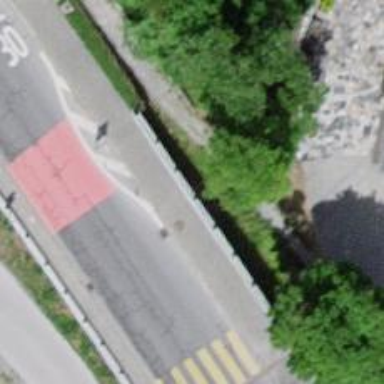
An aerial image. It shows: Asphalt sidewalk along the footway.